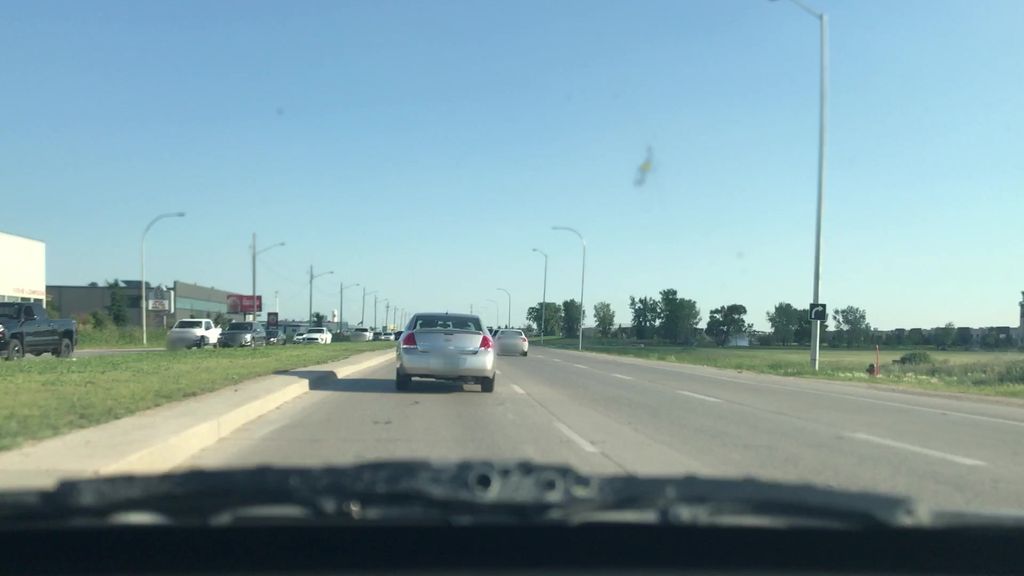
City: winnipeg